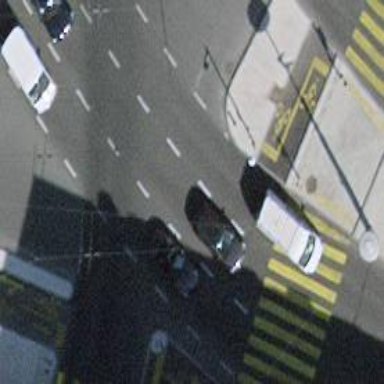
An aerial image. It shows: Tertiary road with asphalt surface and separate sidewalk. There are trolley wires above the road.